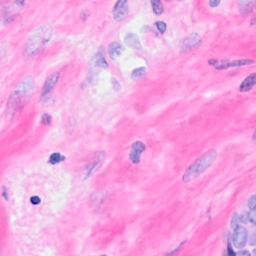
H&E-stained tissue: Breast